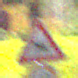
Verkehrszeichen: ReiterRechts
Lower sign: Geschwindigkeit60
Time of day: Night
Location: Outdoor (Suburban)
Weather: PartlyCloudy
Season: NotSpecified
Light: Artificial